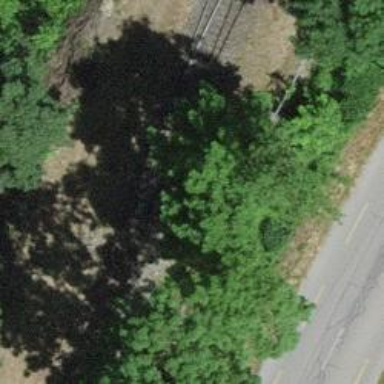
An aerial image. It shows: Disused railway spur.